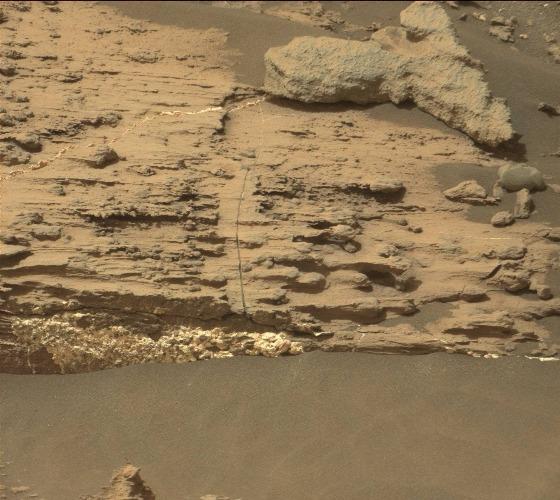
Terrain classes present: Bedrock, Gravel / Sand / Soil, Rock, Shadow